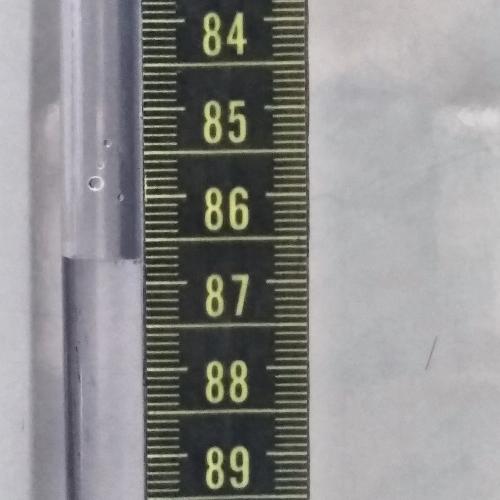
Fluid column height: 86.7 cm